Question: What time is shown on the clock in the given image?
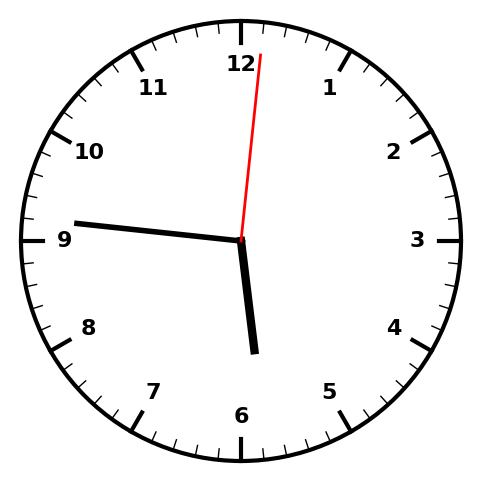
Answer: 05:46:01